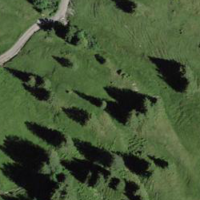
EUNIS habitat code: 41
Species observed at this site:
Pinguicula alpina